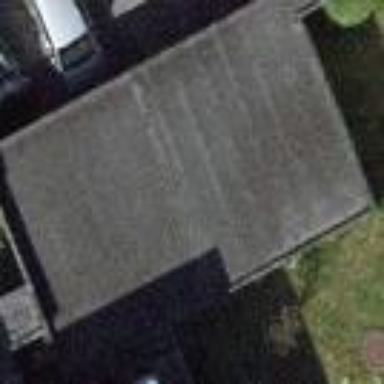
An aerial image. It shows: Garage building.